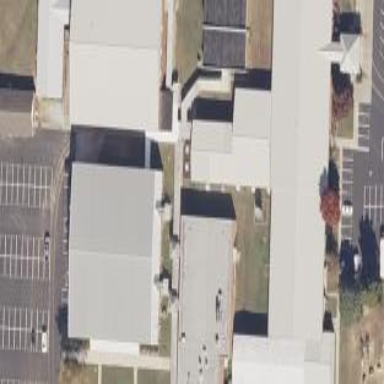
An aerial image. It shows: School building.